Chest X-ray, AP view. Patient: 37 years old, sex F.
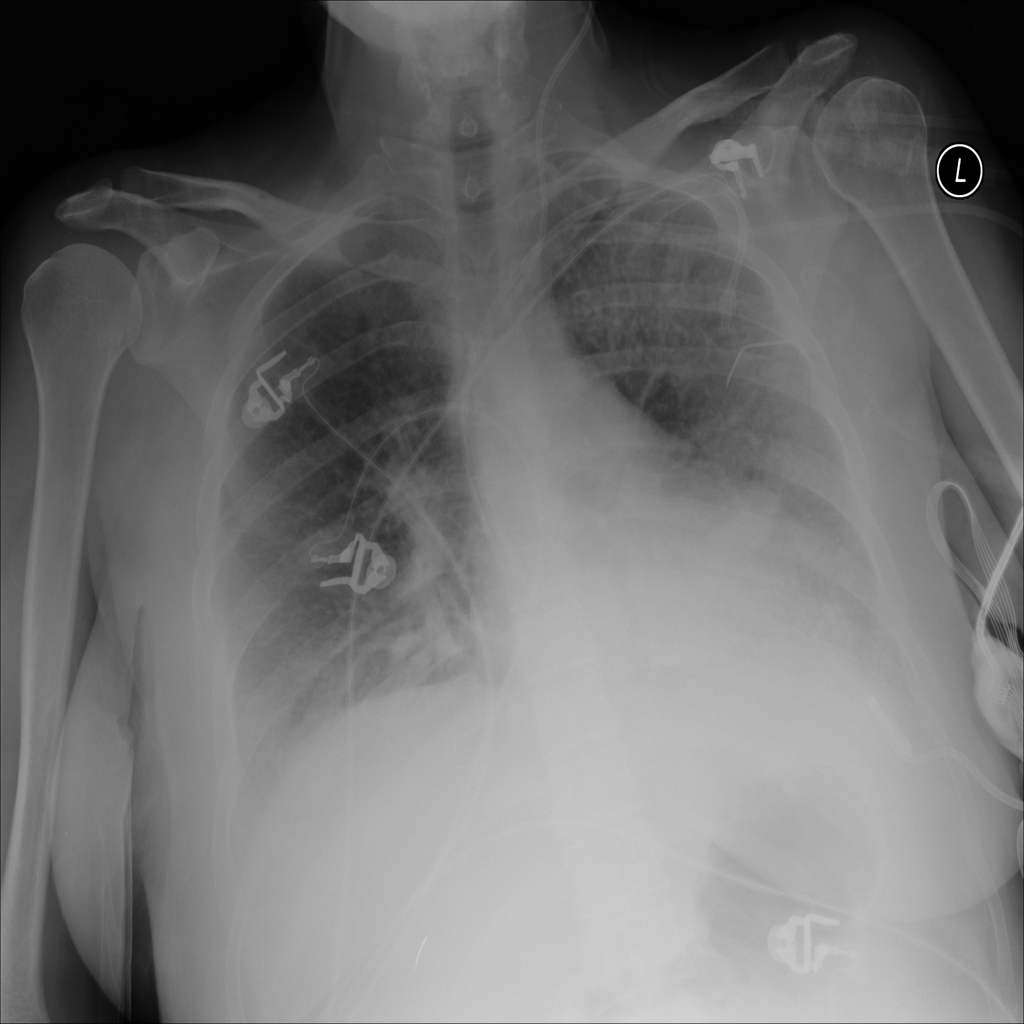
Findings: Effusion, Infiltration